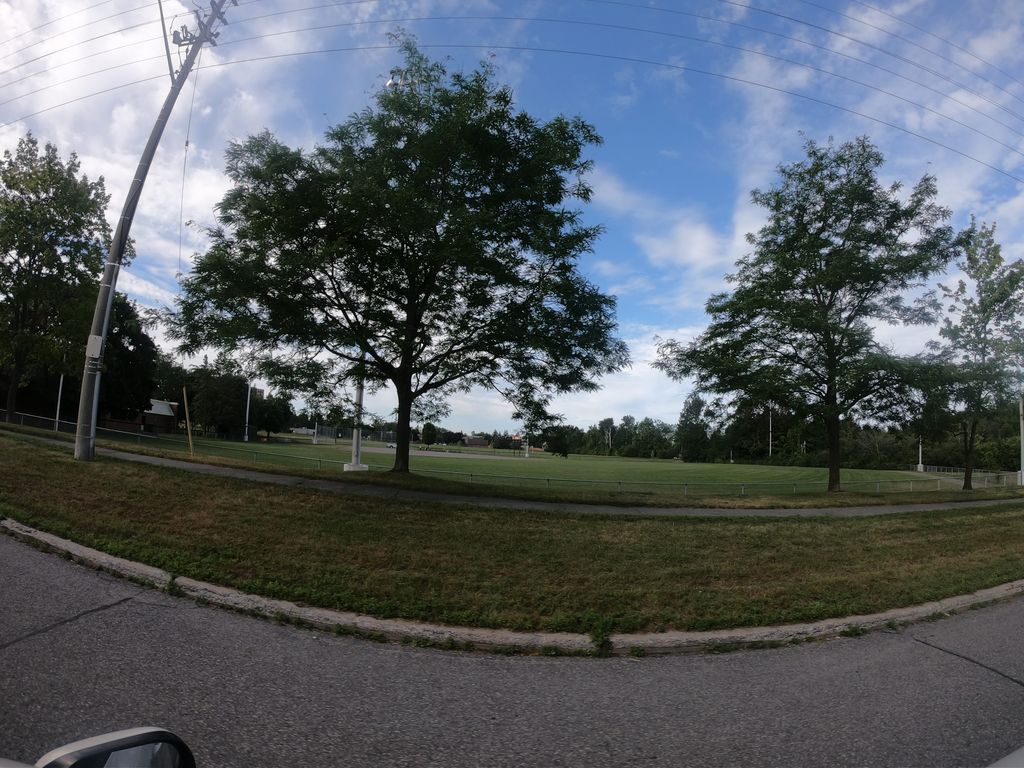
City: ottawa-gatineau